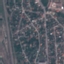
Label: Residential